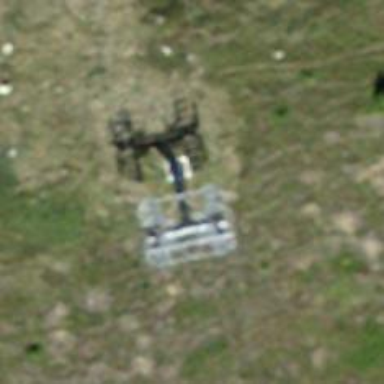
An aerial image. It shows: Pylon used for aerialway.